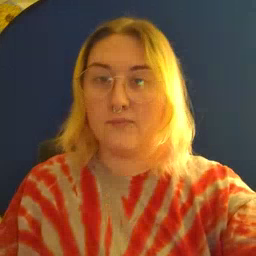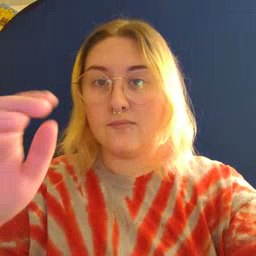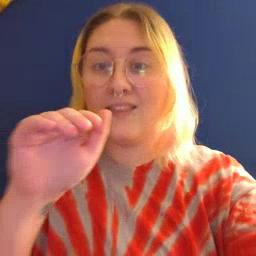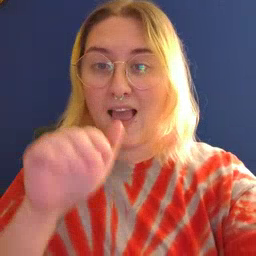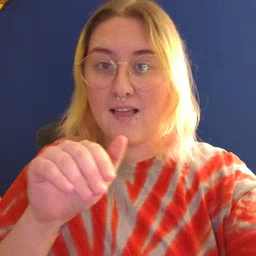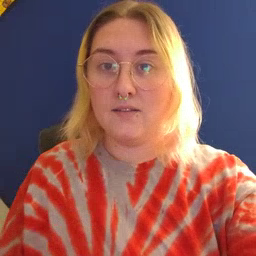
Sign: night